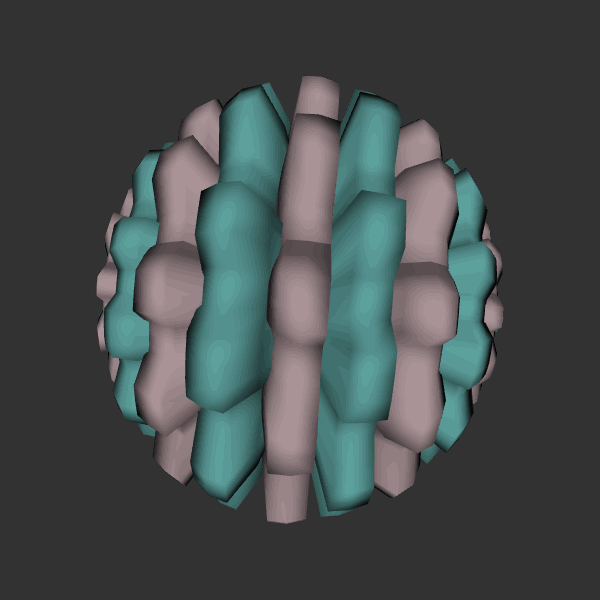
Background: dark